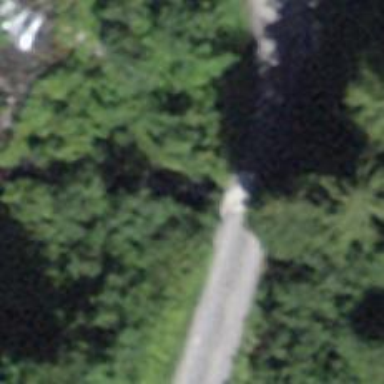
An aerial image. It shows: Culvert tunnel.